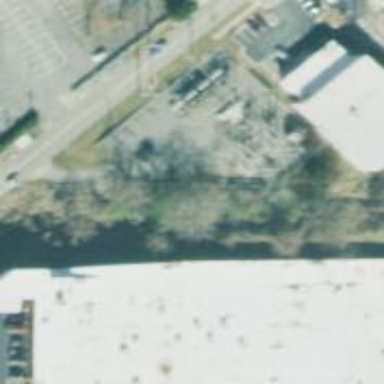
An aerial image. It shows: Distribution level power substation surrounded by fence.